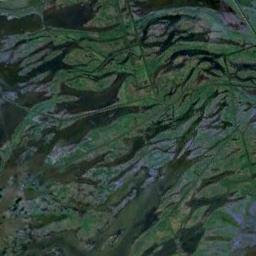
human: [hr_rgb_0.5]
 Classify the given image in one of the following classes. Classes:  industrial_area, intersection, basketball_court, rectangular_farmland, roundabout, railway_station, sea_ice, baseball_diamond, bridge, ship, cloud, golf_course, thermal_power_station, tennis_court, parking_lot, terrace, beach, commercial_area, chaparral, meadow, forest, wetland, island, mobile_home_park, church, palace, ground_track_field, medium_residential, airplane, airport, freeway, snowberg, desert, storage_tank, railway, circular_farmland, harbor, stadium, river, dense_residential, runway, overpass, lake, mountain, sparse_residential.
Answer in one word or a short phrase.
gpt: wetland